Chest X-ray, AP view. Patient: 41 years old, sex M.
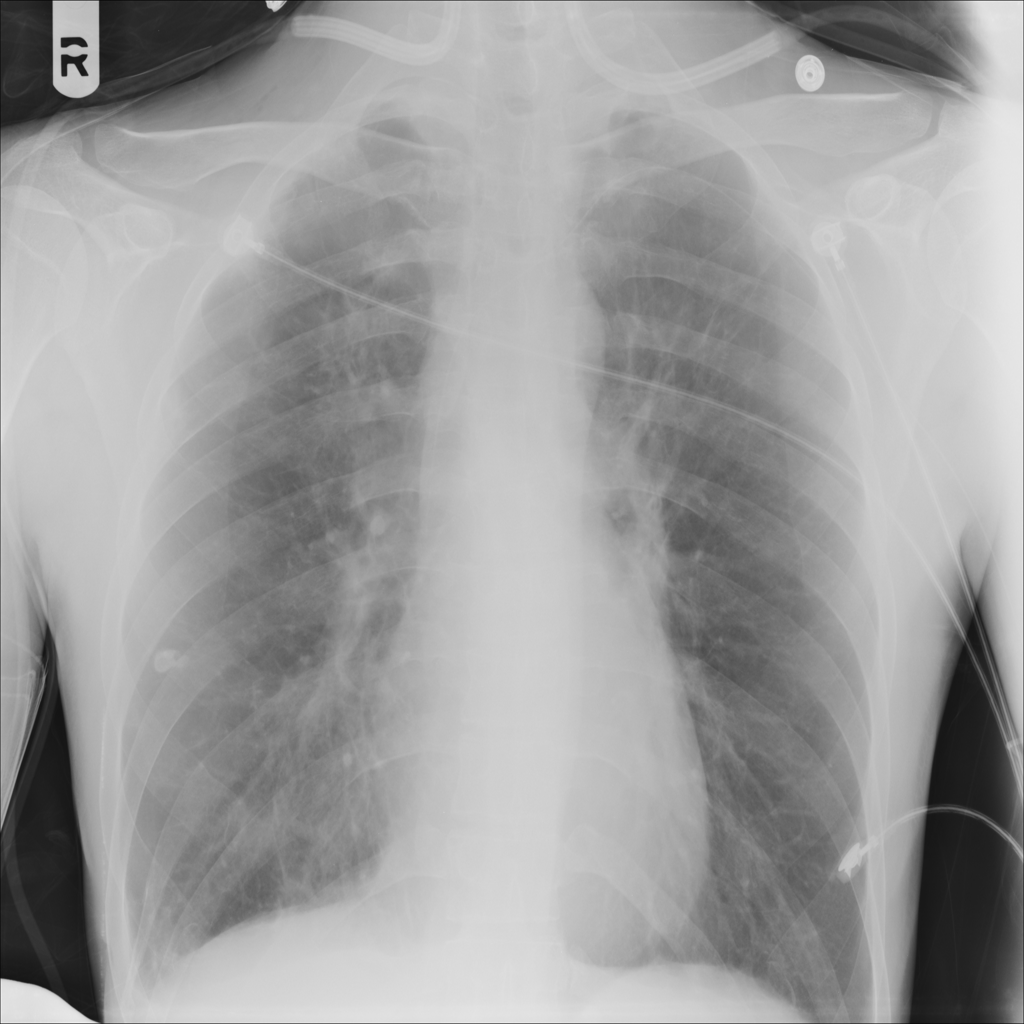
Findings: No Finding